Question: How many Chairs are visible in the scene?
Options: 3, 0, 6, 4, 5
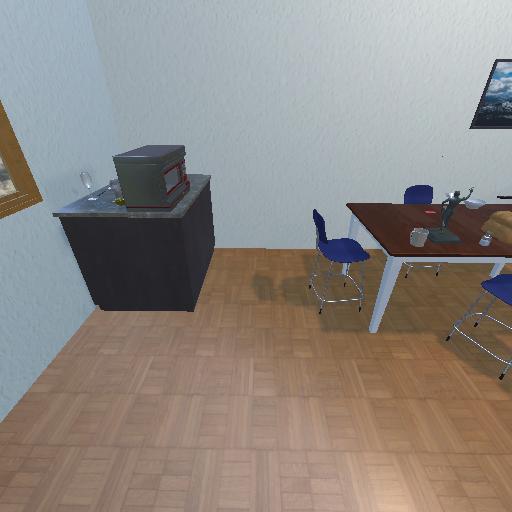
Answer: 3